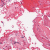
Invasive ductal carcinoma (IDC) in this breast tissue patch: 0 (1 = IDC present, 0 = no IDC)